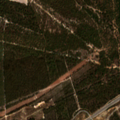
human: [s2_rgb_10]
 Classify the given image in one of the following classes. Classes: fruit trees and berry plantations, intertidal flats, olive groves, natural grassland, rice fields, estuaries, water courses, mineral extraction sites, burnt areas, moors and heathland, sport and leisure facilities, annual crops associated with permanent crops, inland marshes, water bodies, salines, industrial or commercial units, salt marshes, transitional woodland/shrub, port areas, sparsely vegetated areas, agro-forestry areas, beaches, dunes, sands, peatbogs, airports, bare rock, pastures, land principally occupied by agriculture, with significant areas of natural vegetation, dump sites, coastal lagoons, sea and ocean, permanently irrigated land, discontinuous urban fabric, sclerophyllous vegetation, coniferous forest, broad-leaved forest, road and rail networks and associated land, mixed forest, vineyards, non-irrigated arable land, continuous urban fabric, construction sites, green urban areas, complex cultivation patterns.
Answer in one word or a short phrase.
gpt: non-irrigated arable land, broad-leaved forest, coniferous forest, transitional woodland/shrub